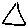
Label: triangle